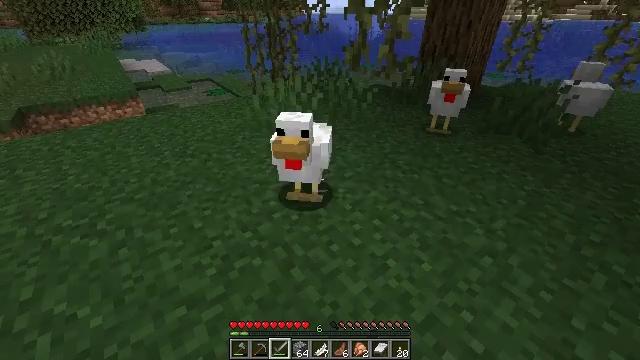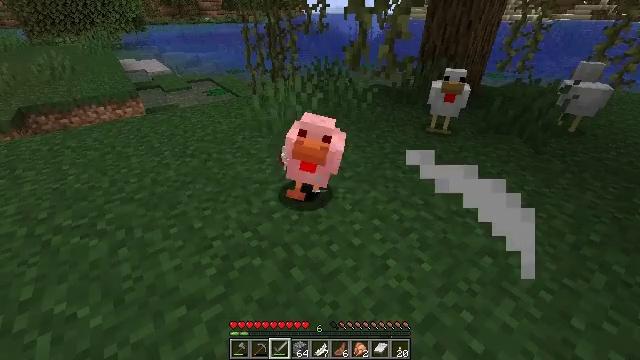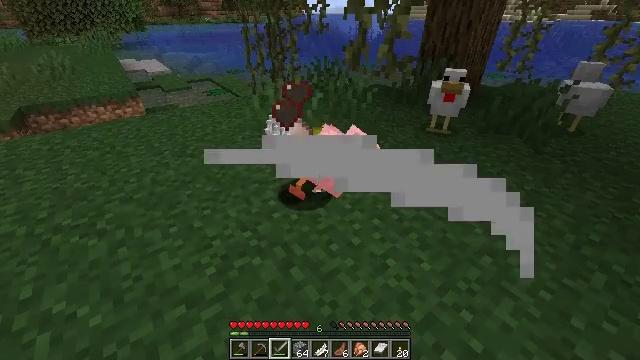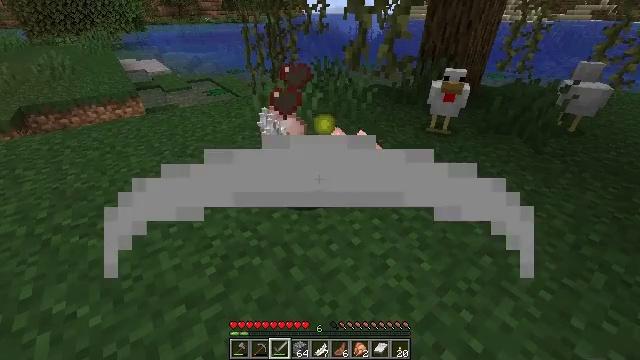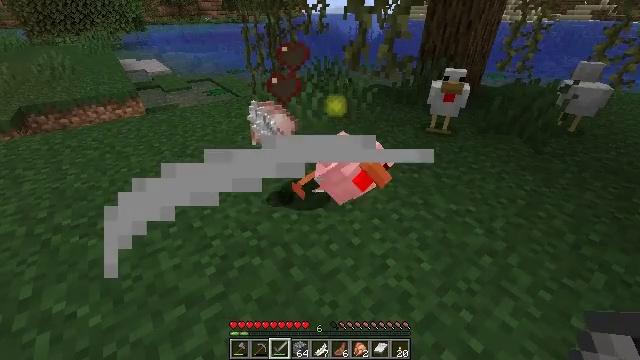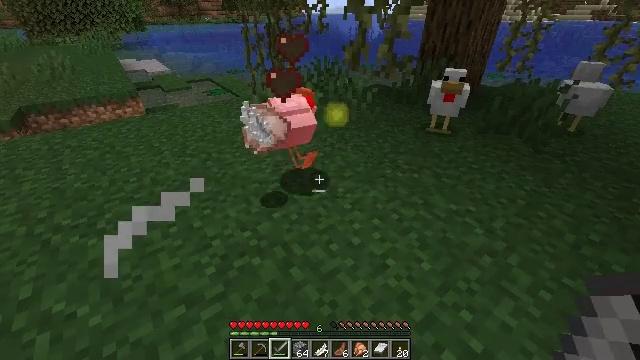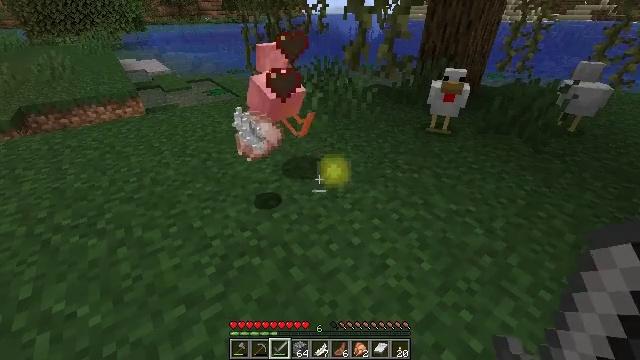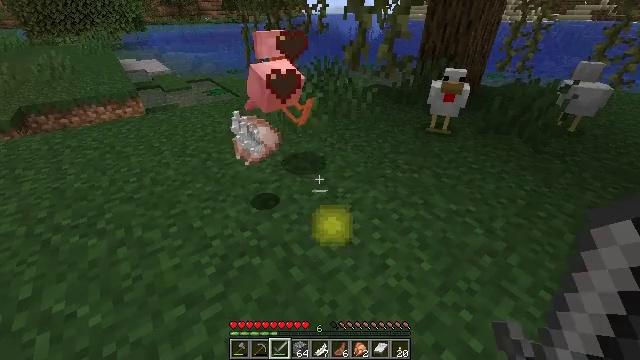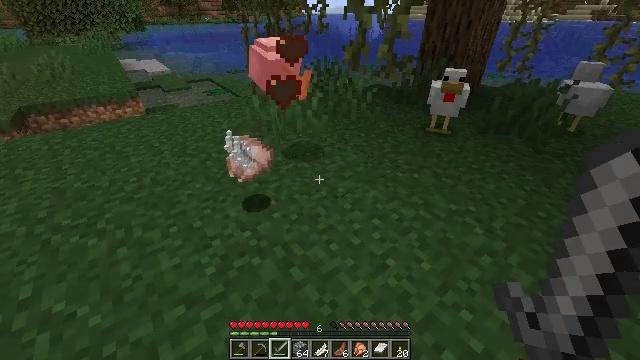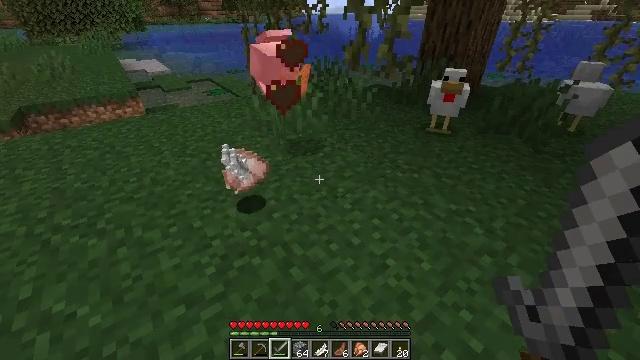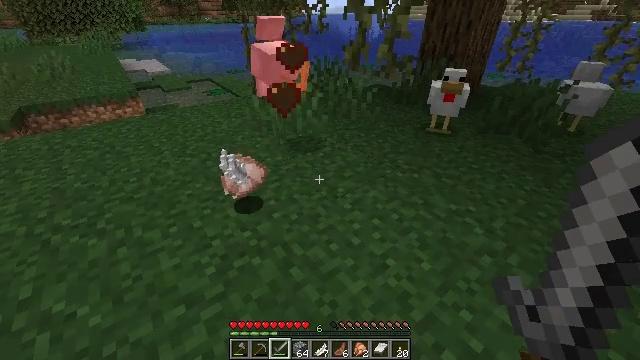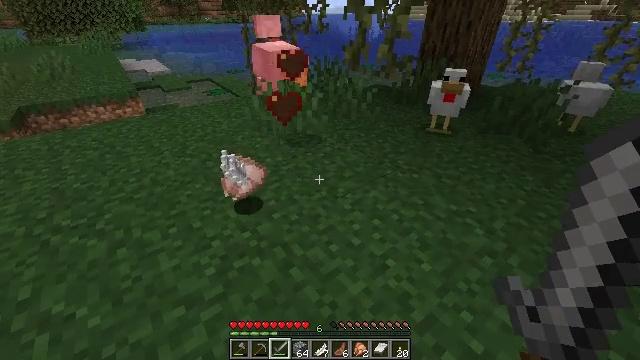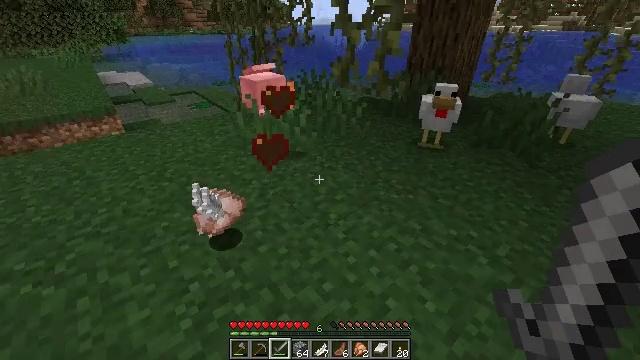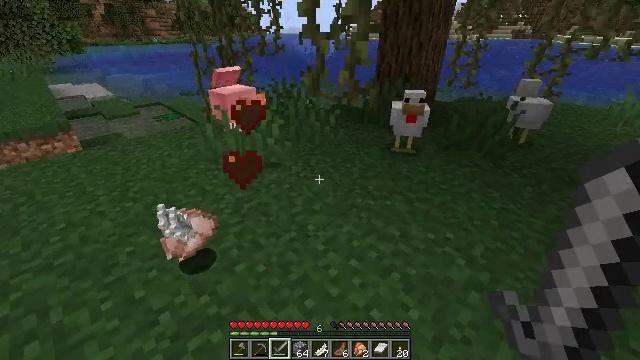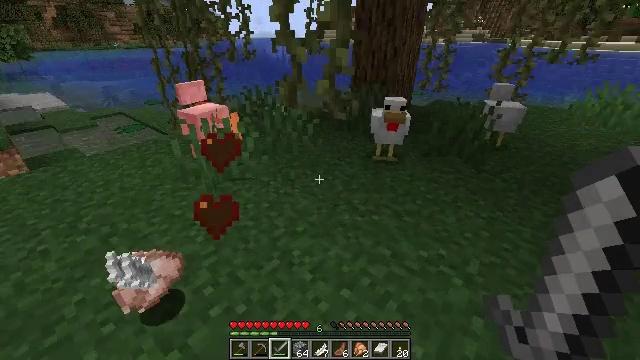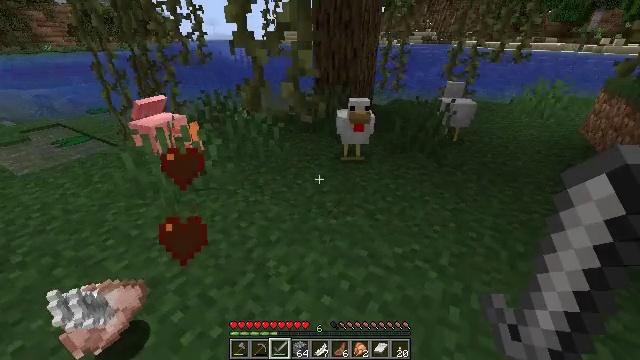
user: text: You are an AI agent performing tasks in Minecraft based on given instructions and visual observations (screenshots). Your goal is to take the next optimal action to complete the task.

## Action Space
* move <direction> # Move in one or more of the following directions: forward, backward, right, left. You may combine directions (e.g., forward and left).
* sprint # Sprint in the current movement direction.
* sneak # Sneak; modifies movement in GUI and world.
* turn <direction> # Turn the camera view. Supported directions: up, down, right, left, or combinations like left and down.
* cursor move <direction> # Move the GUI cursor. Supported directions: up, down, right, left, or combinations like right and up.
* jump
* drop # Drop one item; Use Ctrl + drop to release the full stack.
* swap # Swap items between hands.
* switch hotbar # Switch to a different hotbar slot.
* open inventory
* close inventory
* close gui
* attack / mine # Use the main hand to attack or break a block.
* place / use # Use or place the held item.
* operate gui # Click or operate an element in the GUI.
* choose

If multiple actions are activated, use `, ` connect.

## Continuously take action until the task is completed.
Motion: motion action
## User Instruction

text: Collect vines by mining them.
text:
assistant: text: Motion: no_op
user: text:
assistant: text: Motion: no_op
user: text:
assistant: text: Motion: no_op
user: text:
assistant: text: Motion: no_op
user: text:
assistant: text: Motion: no_op
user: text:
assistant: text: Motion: no_op
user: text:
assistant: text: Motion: no_op
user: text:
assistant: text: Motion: no_op
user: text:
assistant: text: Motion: no_op
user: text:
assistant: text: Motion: no_op
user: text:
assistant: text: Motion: move forward
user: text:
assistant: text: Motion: move forward, turn right and up
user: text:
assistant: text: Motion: move forward, turn right and up
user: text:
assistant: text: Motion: move forward and move left, turn right
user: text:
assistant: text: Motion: move forward and move left, turn right
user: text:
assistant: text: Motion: move forward and move left, turn right
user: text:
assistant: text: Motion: move forward and move left, turn right and up
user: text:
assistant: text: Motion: move forward and move left, turn right and up
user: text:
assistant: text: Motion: move forward and move left, turn right
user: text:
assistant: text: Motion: move forward, turn right
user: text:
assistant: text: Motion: move forward
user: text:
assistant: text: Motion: no_op
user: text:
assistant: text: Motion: no_op
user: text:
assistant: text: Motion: no_op
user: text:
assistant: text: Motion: no_op
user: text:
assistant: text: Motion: turn left and down
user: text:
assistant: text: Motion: turn left and down
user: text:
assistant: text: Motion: attack / mine
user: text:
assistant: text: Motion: attack / mine
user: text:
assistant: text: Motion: attack / mine